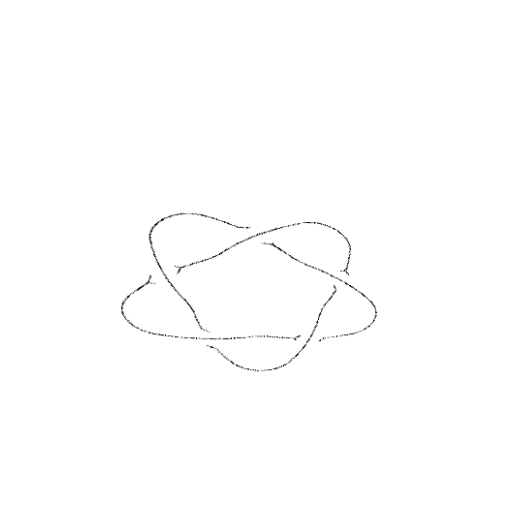
Crossing number: 5